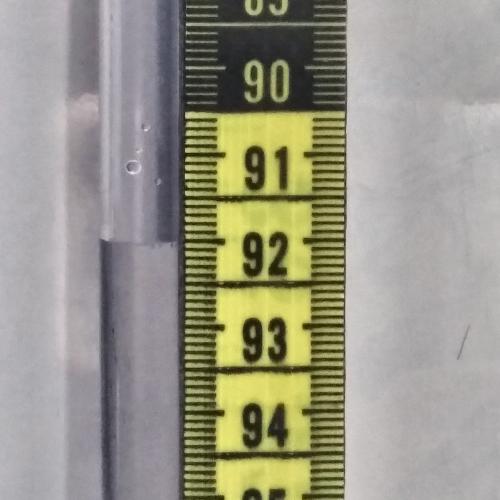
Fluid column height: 92.0 cm